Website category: movie
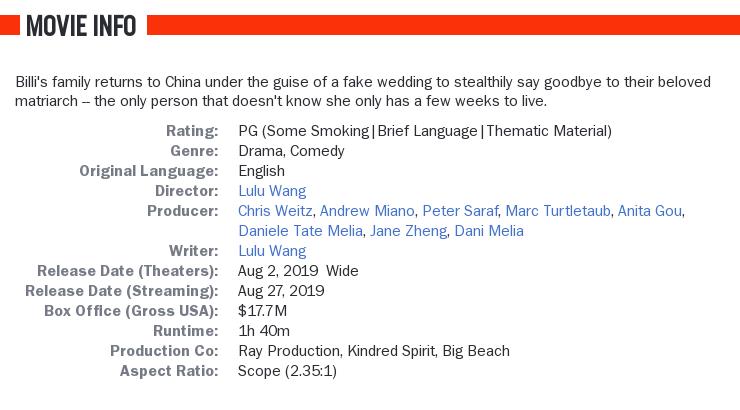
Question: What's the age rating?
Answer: PG (Some Smoking|Brief Language|Thematic Material)

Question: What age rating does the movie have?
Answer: PG (Some Smoking|Brief Language|Thematic Material)

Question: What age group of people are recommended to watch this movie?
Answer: PG (Some Smoking|Brief Language|Thematic Material)

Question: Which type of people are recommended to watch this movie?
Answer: PG (Some Smoking|Brief Language|Thematic Material)

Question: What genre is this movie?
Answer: drama, comedy

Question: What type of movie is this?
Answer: drama, comedy

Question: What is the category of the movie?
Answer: drama, comedy

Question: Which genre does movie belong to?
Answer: drama, comedy

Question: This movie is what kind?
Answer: drama, comedy

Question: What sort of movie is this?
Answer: drama, comedy

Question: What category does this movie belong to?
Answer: drama, comedy

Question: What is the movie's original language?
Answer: English

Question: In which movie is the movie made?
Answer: English

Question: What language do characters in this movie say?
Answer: English

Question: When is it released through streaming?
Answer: Aug 27, 2019

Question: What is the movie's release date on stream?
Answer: Aug 27, 2019

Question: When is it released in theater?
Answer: Aug 2, 2019 wide

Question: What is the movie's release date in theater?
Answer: Aug 2, 2019 wide

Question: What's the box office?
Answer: $17.7M

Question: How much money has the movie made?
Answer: $17.7M

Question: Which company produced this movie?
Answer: Ray Production, Kindred Spirit, Big Beach

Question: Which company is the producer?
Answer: Ray Production, Kindred Spirit, Big Beach

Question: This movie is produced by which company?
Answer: Ray Production, Kindred Spirit, Big Beach

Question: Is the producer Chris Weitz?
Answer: yes

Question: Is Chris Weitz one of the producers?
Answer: yes

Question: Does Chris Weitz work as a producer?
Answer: yes

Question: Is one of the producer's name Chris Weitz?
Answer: yes

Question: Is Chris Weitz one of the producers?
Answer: yes

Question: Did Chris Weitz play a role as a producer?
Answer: yes

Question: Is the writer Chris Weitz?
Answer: no

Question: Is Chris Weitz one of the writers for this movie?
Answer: no

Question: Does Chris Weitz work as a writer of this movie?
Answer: no

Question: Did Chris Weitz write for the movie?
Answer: no

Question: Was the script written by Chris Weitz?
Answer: no

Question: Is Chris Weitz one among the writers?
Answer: no

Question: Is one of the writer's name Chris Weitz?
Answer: no

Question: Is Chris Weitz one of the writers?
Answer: no

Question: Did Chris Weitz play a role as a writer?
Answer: no

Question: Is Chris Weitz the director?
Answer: no

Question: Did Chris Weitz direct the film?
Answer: no

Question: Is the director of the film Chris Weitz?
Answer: no

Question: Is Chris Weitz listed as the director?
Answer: no

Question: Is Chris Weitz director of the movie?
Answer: no

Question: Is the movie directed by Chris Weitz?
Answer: no

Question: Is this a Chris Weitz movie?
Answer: no

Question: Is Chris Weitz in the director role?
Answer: no

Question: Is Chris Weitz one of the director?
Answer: no

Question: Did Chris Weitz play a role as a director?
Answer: no

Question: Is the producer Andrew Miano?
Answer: yes

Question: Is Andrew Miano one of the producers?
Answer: yes

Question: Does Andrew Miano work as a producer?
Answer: yes

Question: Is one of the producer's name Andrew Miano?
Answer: yes

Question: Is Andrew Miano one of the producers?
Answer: yes

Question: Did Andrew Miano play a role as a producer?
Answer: yes

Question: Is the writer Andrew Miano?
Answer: no

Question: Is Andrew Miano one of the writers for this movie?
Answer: no

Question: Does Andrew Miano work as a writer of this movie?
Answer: no

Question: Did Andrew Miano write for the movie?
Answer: no

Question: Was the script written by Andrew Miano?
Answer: no

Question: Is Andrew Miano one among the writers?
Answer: no

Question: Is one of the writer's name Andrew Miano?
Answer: no

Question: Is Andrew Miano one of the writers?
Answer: no

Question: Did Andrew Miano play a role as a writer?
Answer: no

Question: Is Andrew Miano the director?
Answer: no